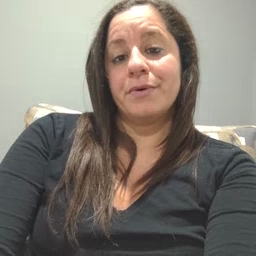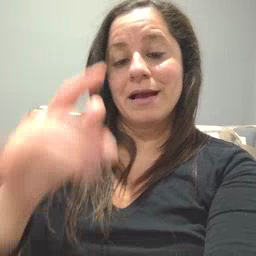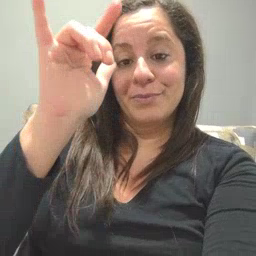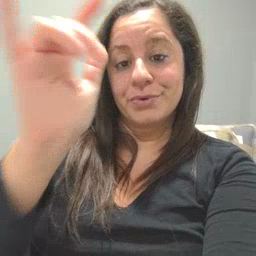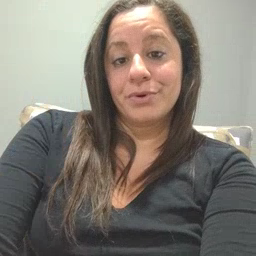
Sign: airplane